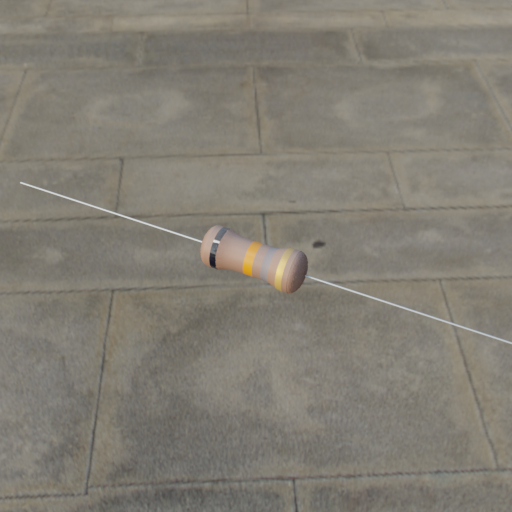
Resistor colour bands (in order): black, orange, gray, gold